Field crop: maize
Growth stage: 2
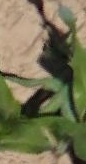
Species: maize